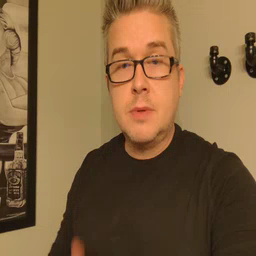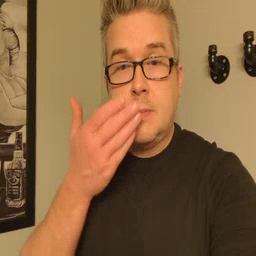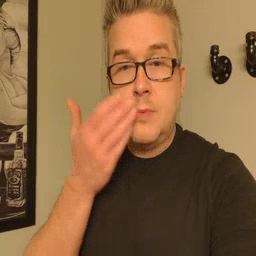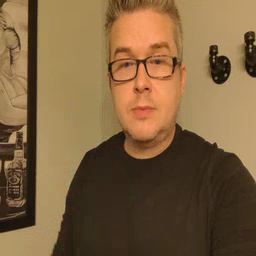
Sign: cereal